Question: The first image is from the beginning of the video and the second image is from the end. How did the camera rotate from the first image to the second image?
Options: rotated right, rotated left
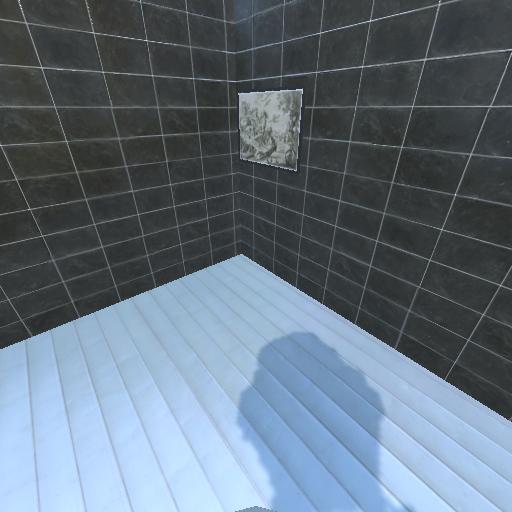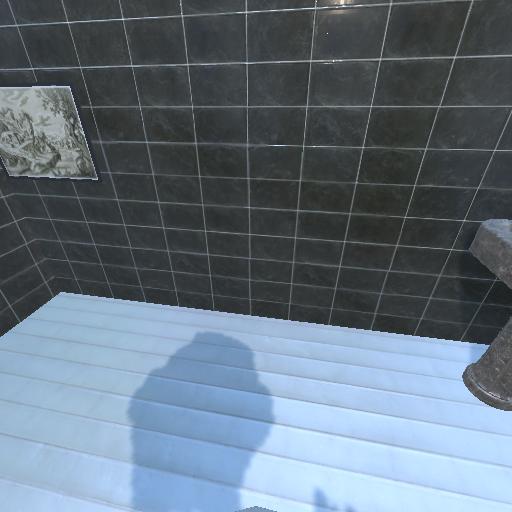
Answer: rotated right